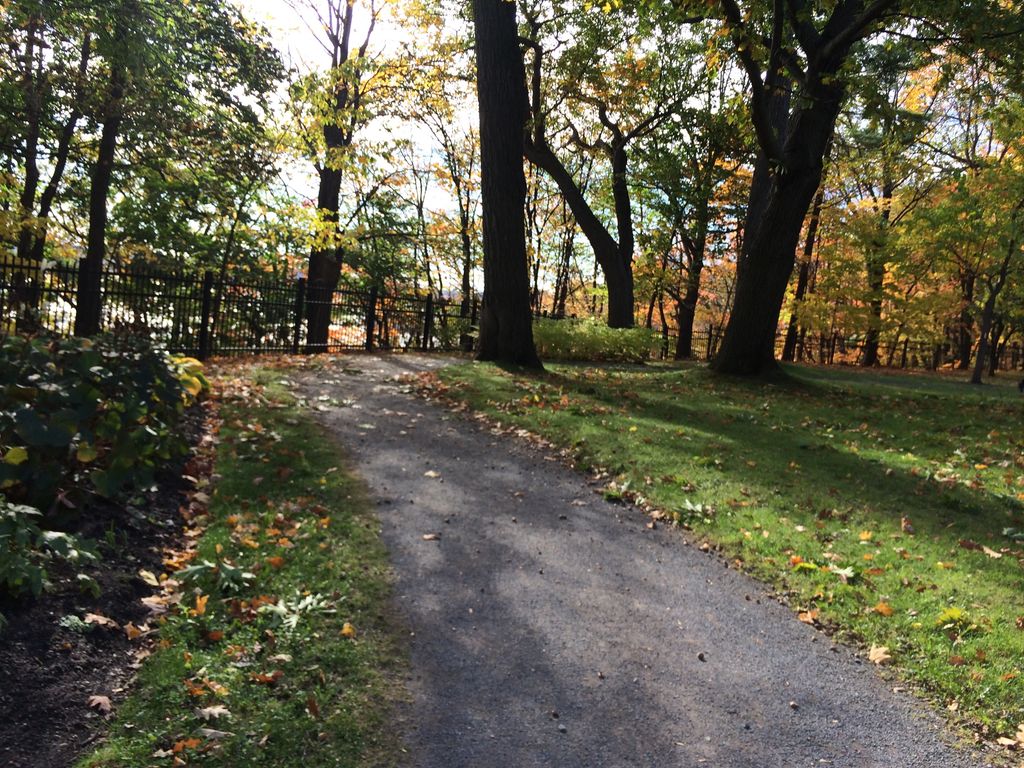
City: quebec_city